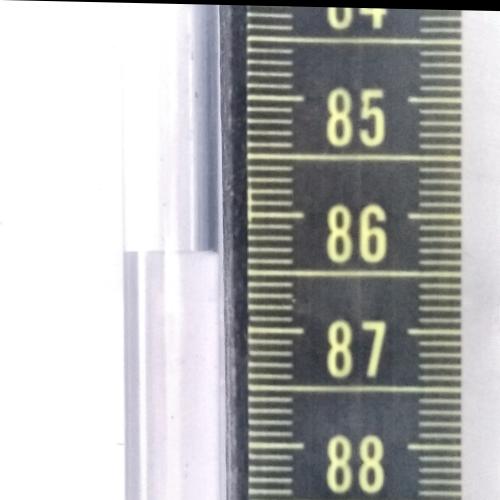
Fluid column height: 86.3 cm